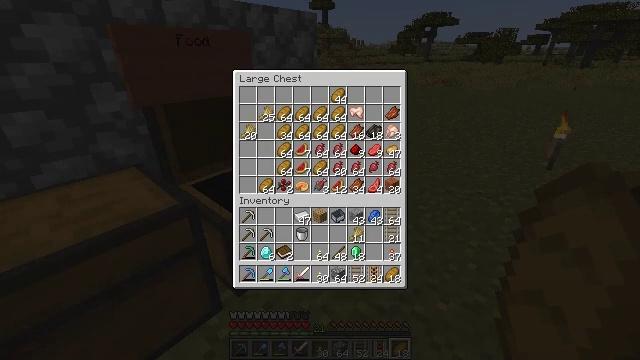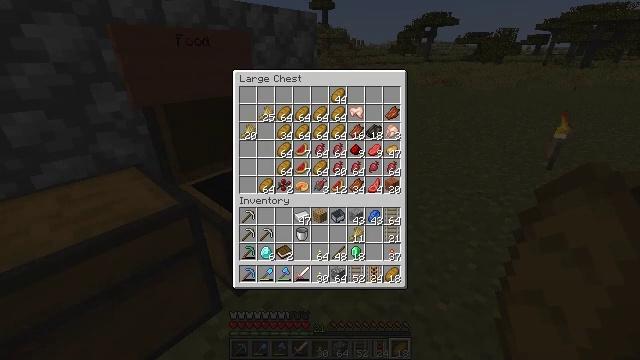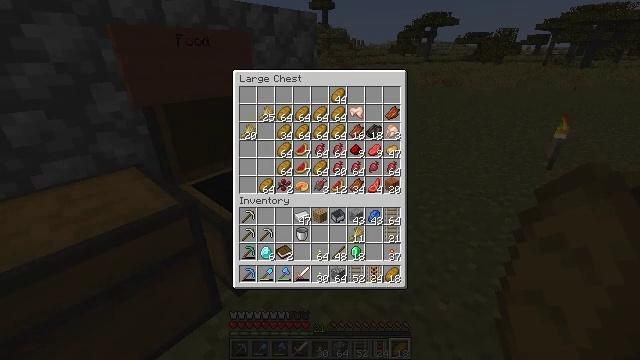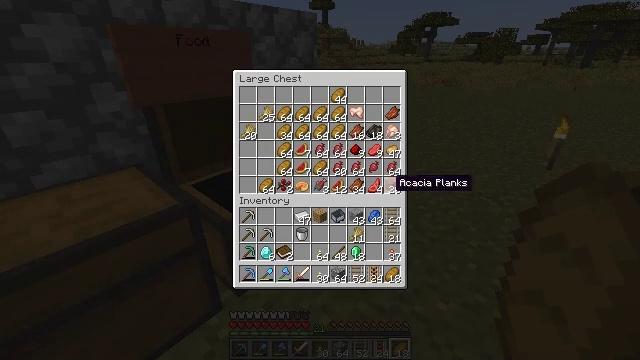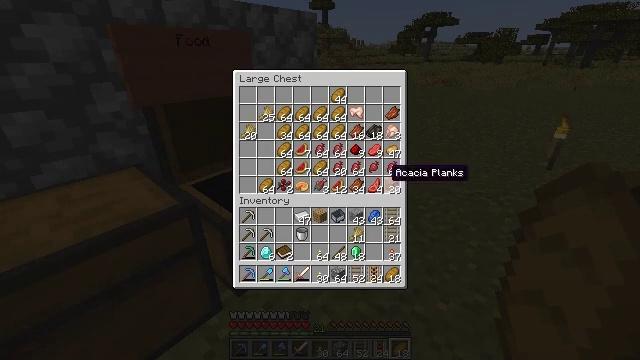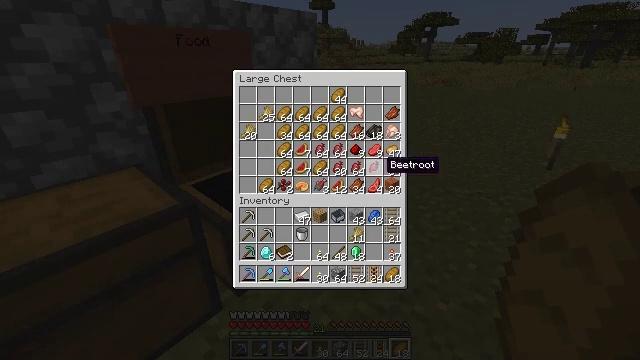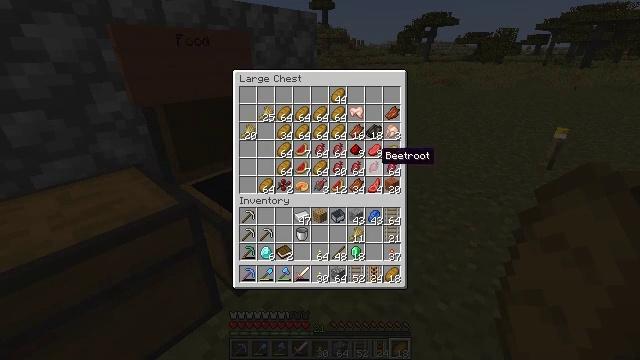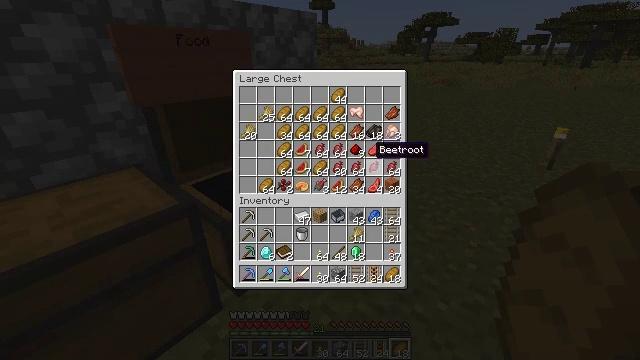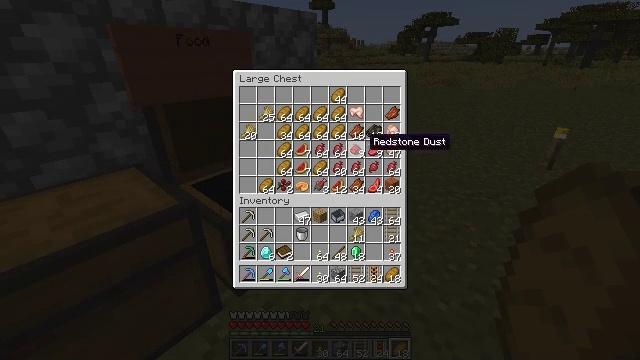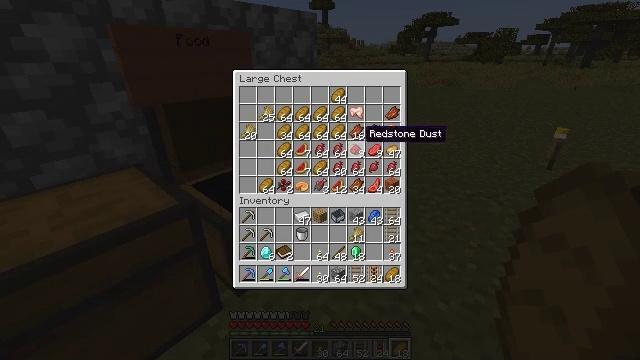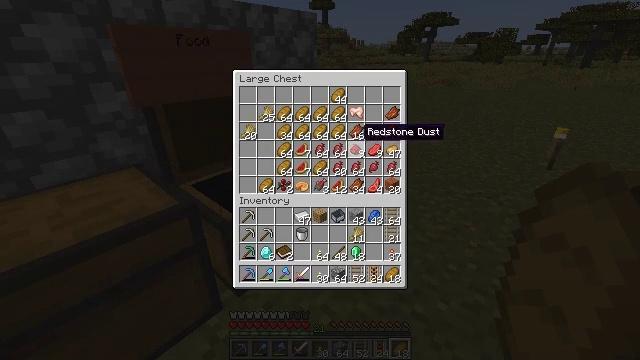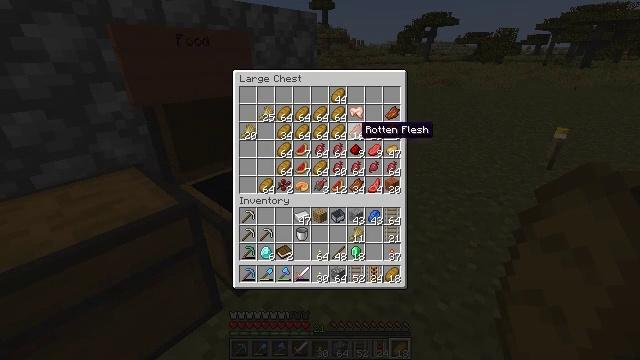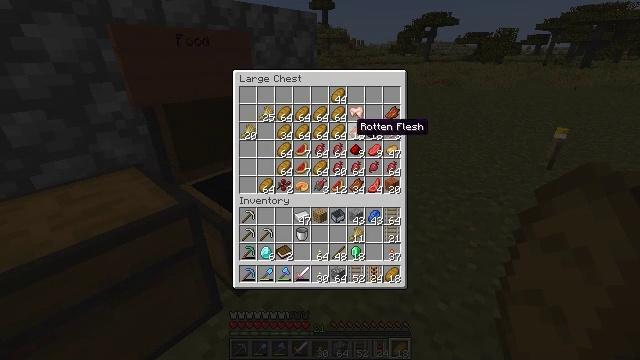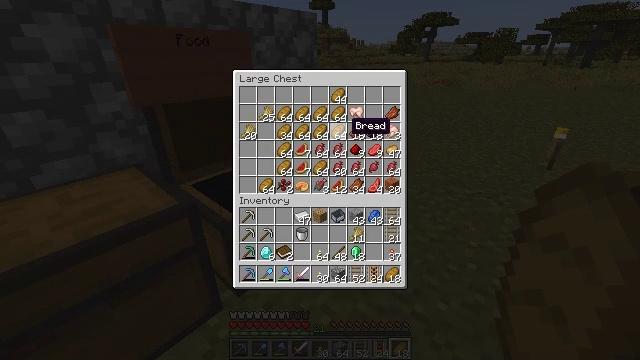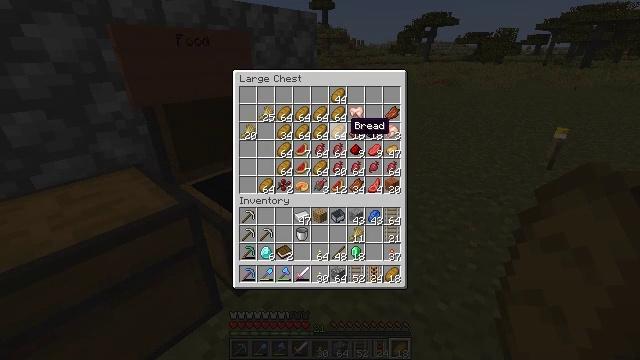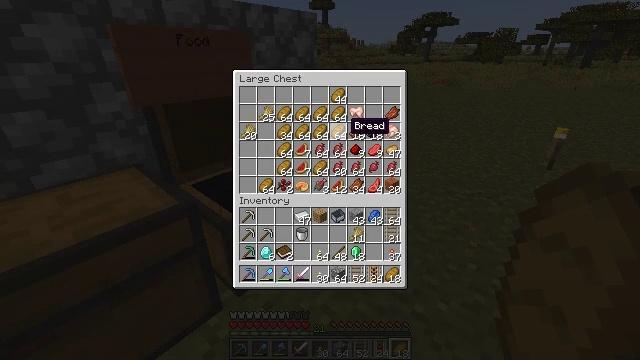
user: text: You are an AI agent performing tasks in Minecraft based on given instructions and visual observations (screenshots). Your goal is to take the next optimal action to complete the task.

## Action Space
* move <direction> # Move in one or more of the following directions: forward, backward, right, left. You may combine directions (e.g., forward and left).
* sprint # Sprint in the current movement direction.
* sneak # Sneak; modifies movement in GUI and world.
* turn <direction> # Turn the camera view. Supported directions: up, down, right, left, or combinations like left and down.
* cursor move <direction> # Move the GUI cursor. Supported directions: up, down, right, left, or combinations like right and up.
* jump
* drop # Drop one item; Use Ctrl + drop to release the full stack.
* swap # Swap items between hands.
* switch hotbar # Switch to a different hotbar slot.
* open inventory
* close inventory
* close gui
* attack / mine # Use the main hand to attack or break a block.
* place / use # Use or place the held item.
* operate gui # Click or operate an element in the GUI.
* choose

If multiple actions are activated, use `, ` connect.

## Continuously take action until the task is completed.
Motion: motion action
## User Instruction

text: Break the sugar cane.
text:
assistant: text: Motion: cursor move left
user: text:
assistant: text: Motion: cursor move left and up
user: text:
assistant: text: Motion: cursor move up
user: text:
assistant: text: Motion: cursor move up
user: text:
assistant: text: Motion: cursor move up
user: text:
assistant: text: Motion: cursor move up
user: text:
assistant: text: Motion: no_op
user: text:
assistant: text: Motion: cursor move up
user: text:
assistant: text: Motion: cursor move up
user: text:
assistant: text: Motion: no_op
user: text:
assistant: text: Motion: no_op
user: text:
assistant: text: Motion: no_op
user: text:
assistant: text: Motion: no_op
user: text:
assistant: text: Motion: no_op
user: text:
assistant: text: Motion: no_op
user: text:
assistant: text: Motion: no_op
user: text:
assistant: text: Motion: no_op
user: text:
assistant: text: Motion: no_op
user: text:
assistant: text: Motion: no_op
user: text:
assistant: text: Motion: no_op
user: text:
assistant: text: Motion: no_op
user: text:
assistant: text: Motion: no_op
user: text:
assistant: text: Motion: no_op
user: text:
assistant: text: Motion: no_op
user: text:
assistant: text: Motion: no_op
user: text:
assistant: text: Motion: no_op
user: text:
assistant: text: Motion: no_op
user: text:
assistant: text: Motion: no_op
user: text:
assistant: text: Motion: no_op
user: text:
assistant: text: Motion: no_op